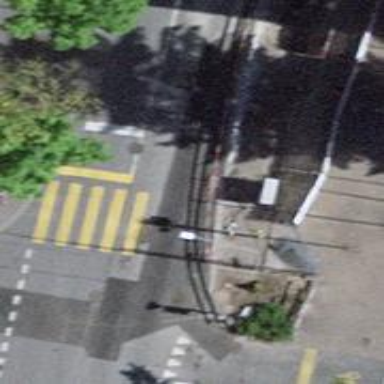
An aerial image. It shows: Road crossing with traffic signals.